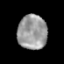
Tissue: prostate
Cell type: T cells
Senescence score: 0.2263
Nuclear area (px): 995
Mean DAPI intensity: 154.41